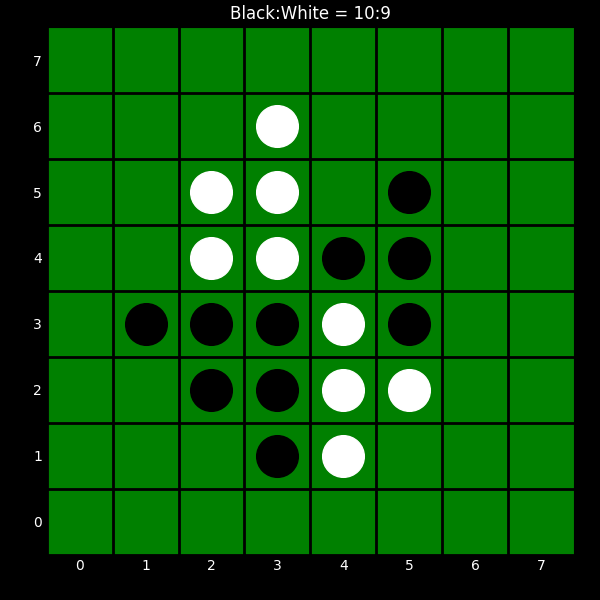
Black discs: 10
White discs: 9